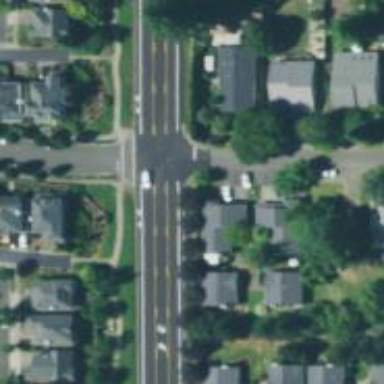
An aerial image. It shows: Secondary road with asphalt surface. There is sidewalk on the left side.